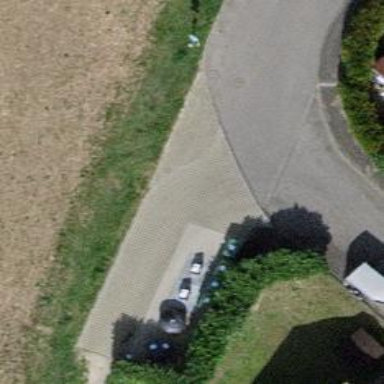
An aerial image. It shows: Residential road with paving stones.